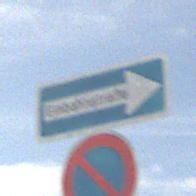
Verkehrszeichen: EinbahnstrasseRechtsweisend
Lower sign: EingeschraenktesHalteverbot
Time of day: MorningAfternoon
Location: Outdoor (Nature)
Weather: PartlyCloudy
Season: NotSpecified
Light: Natural